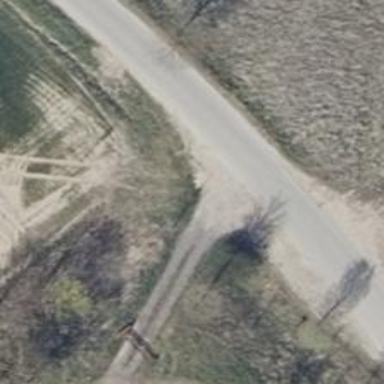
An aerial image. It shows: Unclassified road with asphalt surface.